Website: bh-photo
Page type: store-pickup
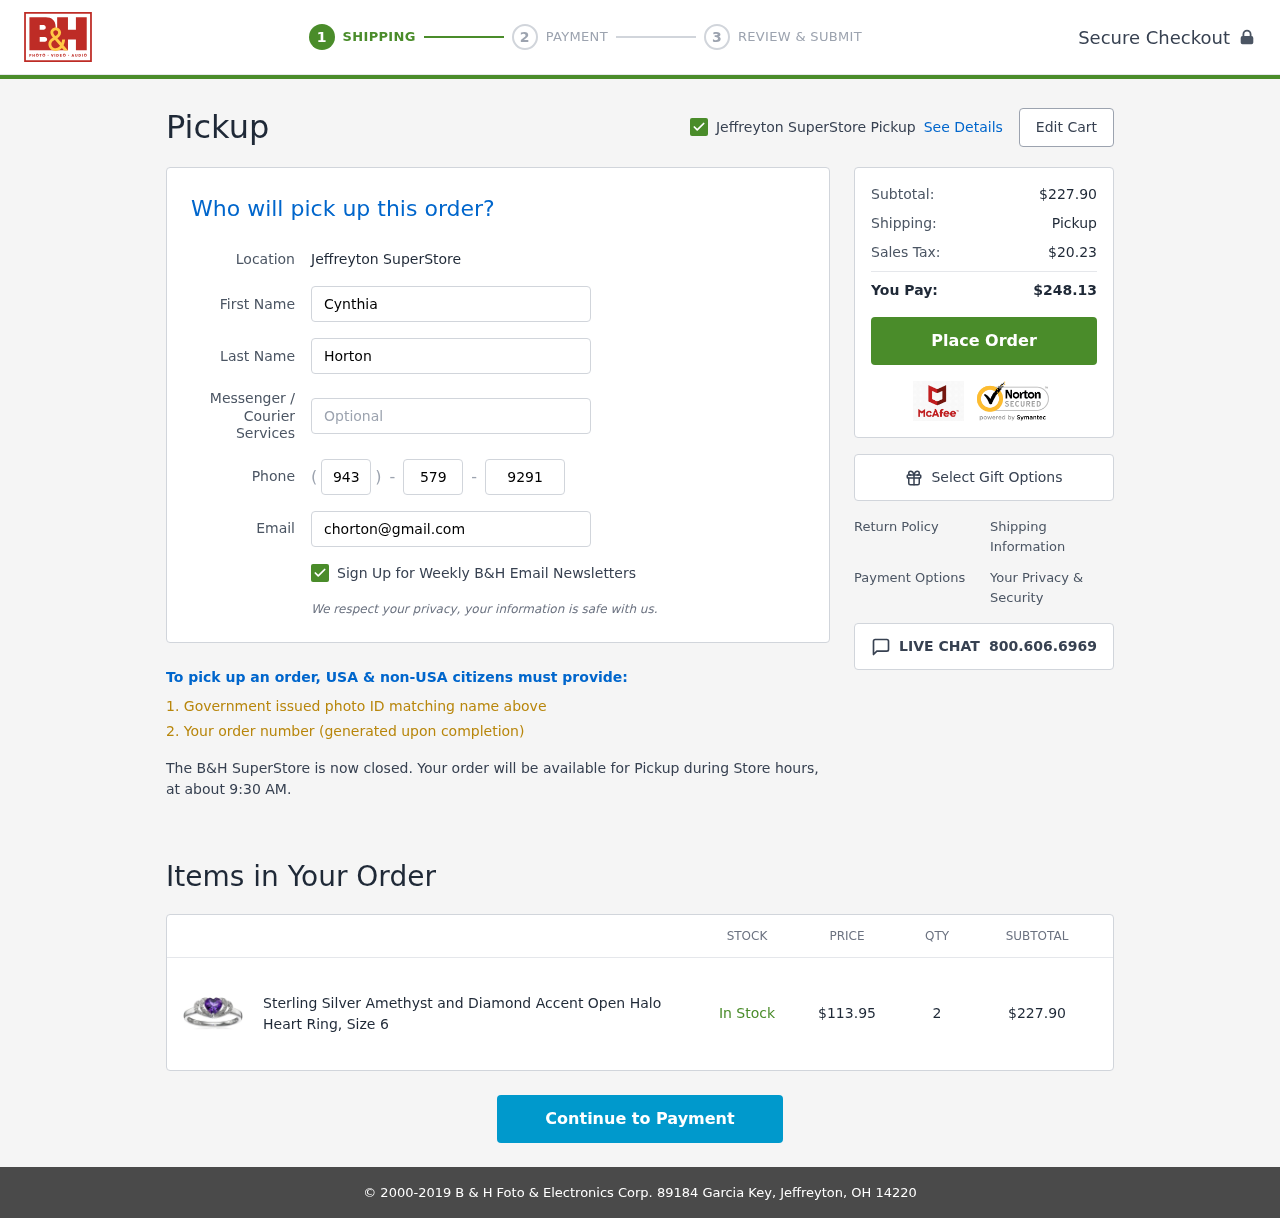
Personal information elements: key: PII_EMAIL
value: chorton@gmail.com
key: PII_FIRSTNAME
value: Cynthia
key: PII_LASTNAME
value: Horton
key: PII_LOCATION1_CITY
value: Jeffreyton SuperStore Pickup
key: PII_LOCATION1_CITY
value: Jeffreyton SuperStore
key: PII_PHONE_AREA
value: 943
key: PII_PHONE_PREFIX
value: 579
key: PII_PHONE_SUFFIX
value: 9291
Product elements: key: PRODUCT1_NAME
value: Sterling Silver Amethyst and Diamond Accent Open Halo Heart Ring, Size 6
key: PRODUCT1_PRICE
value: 113.95
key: PRODUCT1_QUANTITY
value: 2
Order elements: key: ORDER_SUBTOTAL
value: $227.90
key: ORDER_TAX
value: $20.23
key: ORDER_TOTAL
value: $248.13